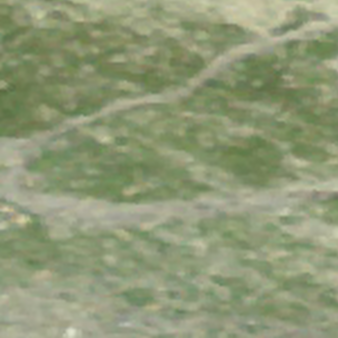
Label: other